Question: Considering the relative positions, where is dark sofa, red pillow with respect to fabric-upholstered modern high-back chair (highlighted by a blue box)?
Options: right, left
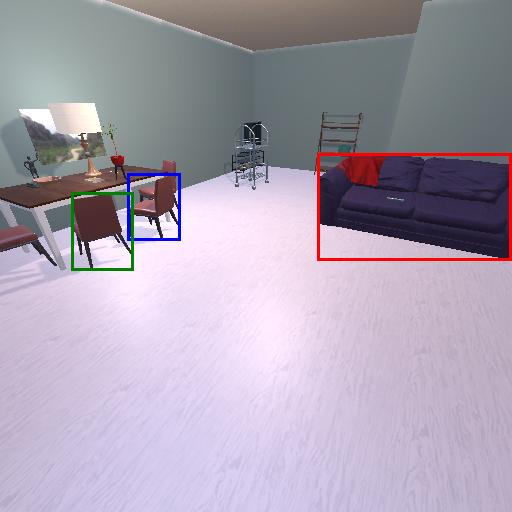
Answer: right